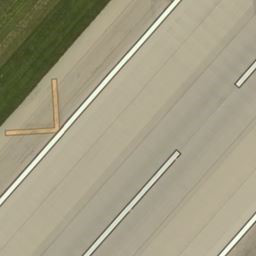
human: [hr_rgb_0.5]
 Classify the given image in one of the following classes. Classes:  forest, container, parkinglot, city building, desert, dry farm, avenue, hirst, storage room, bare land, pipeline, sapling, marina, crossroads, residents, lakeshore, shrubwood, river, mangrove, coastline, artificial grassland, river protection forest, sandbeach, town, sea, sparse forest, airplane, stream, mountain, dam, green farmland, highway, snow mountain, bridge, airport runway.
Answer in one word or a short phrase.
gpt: airport runway